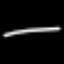
Label: line